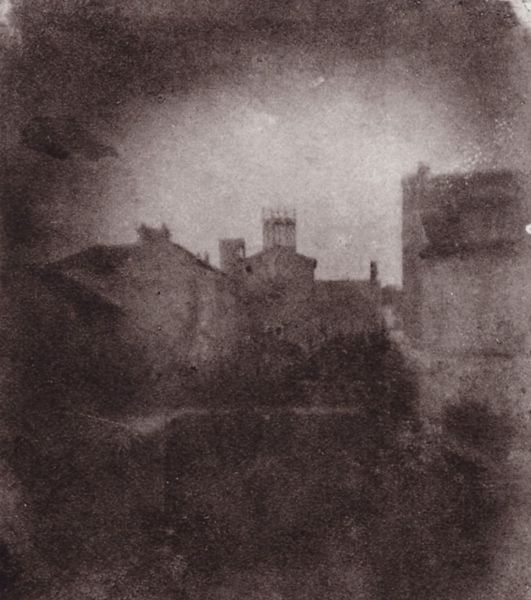
Titel: Häuser
Künstler: Hippolyte Bayard
Schlagwörter: baum, dunkel, himmel, schatten, weiß, bäume, impressionismus, landschaft, stadt, braun, fenster, grau, hell, hintergrund, kreide, licht, nacht, schwarz, straße, zeichnung, dach, gebäude, haus, schloss, weg, alt, wand, architektur, spitze, häuser, sonnenaufgang, brücke, kirche, dunkelheit, pflanzen, fliegen, kamin, kamine, kreis, schornstein, turm, papier, umrisse, düster, fassade, fassaden, ort, fahne, dächer, giebel, mauer, schornsteine, dunst, grafik, nebel, schattierung, violett, monochrom, hof, fabrik, platz, silhouette, sepia, industrie, turner, umriss, zinnen, unscharf, foto, fotografie, photographie, straßen, wände, wei, ruine, burg, türme, explosion, kohle, festung, schwarzweiß, konturen, photo, gemäuer, kaputt, weißß, verschwommen, verwischt, mauern, blitz, graben, undeutlich, london, schemen, abzug, höfe, zinne, beschädigt, guache, fiebel, dunkeld, üster, duster, verblichen, daguerreotypie, pgotographie, architektue, unterbelichtet, lichtkreis, erste fotografie, icht schatten, langzeitaufnahme, wänd, sgiebel